Question: So below is my admin section, what im trying to do is create a button near my drop down list to add a student to a classroom.( Button in screenshot is where it should be placed) The dropdown list is populated from another table called students , however my field students in class will be a list of all the students in the class. Basically im making a roster. The goal is later when i query that classroom list i return all the students in that class. Right now the field students in class is just set to a charfield, not sure if that is correct. Appreciate the help.
[
'''
class TeacherClass(models.Model):
teacher_class_id = models.CharField(primary_key = True , default = "", max_length = 50, unique = True)
teacher_class_name = models.CharField(max_length = 50)
teacher_id = models.ForeignKey(Teachers, on_delete = models.PROTECT, default = "")
student_id = models.ForeignKey(Student, on_delete = models.PROTECT, default= "")
students_in_class = models.CharField(max_length=500, default = "")
class Meta:
abstract = False
verbose_name = "Teacher Class"
def __str__(self):
return self.teacher_class_name
'''
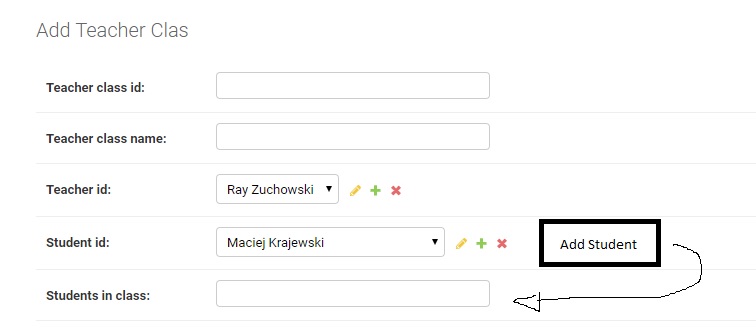
Answer: Seems like you should look into using a ManyToMany field instead of a single foreign key field. Take a look at the documentation below:
<URL>